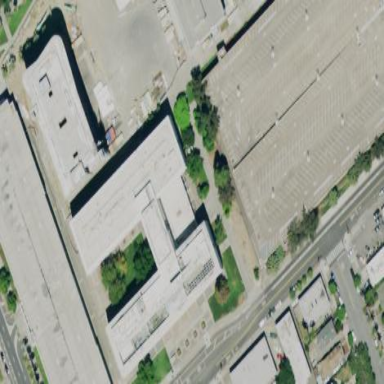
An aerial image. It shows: Part of building.